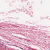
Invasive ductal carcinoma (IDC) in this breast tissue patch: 0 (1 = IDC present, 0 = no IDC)